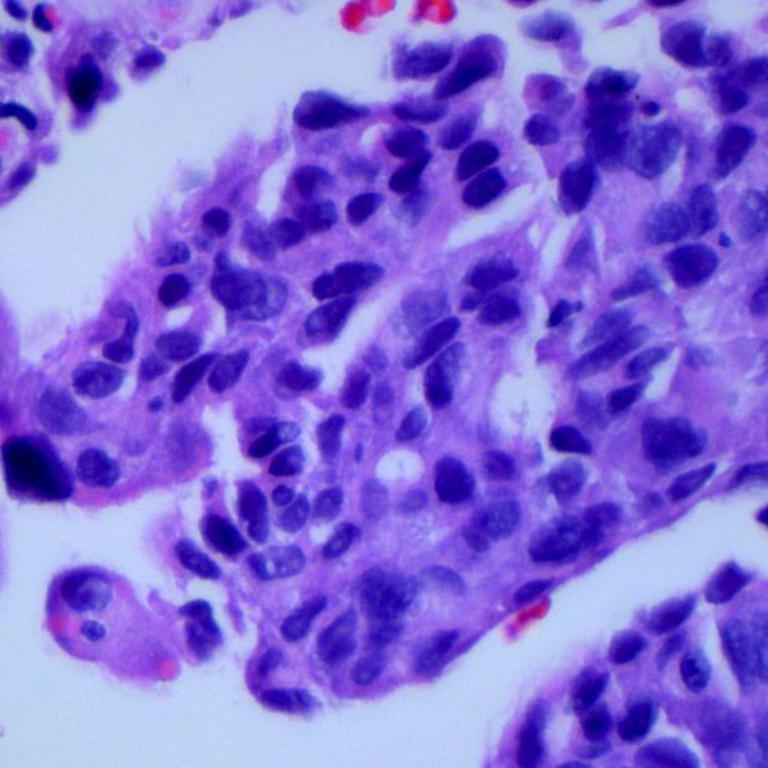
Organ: lung
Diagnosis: adenocarcinomas